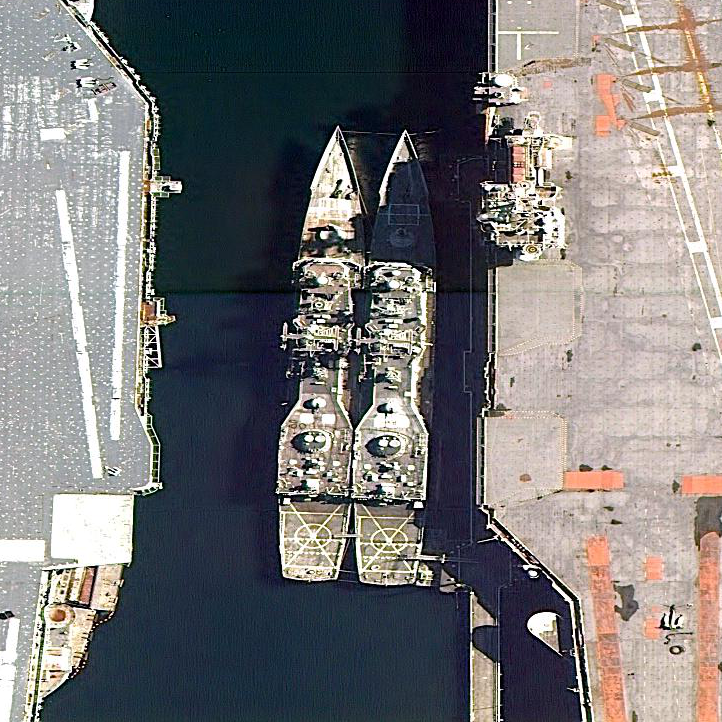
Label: cruiser